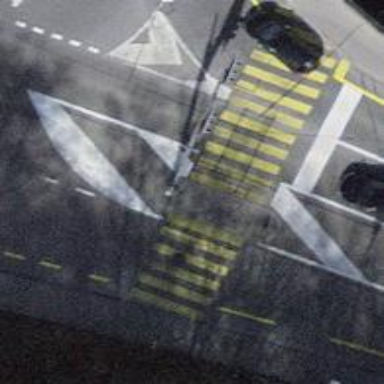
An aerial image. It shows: Asphalt footway with crossing controlled by traffic signals.